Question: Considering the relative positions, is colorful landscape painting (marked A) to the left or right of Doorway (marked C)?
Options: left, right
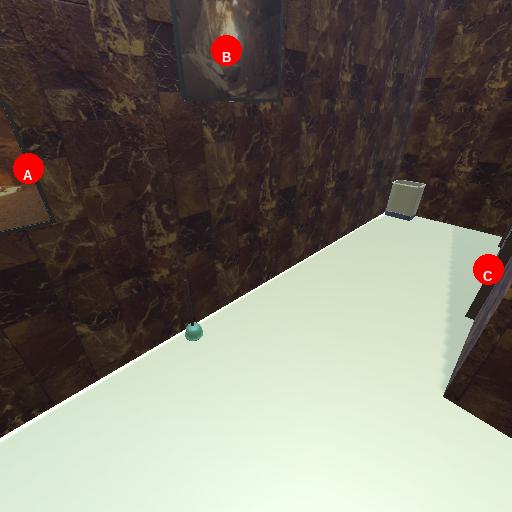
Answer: left